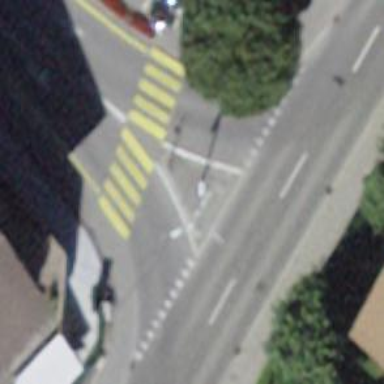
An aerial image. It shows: Road with "give way" sign.